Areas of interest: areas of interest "North City Water Park, Kuancheng District, Changchun City"
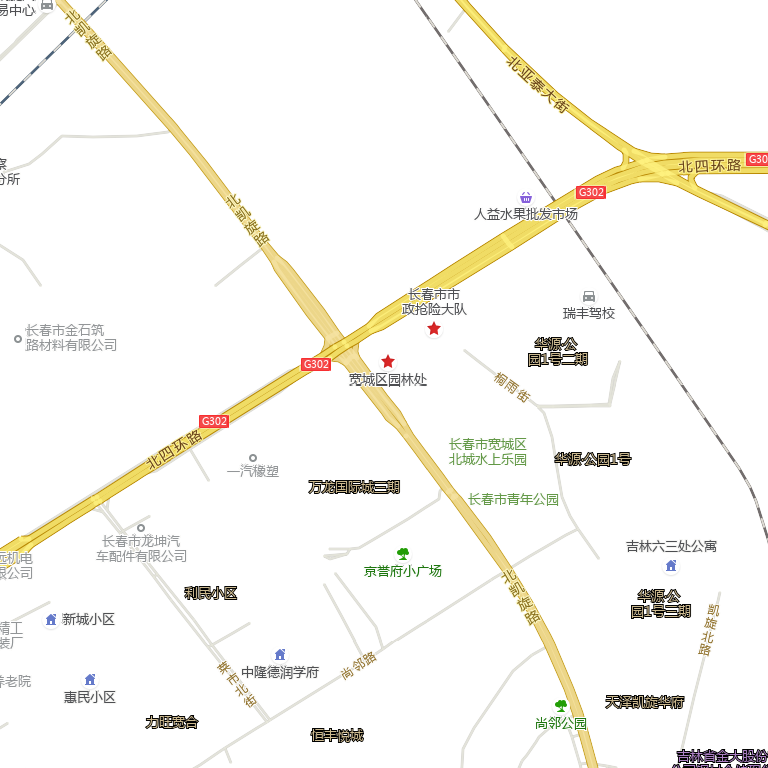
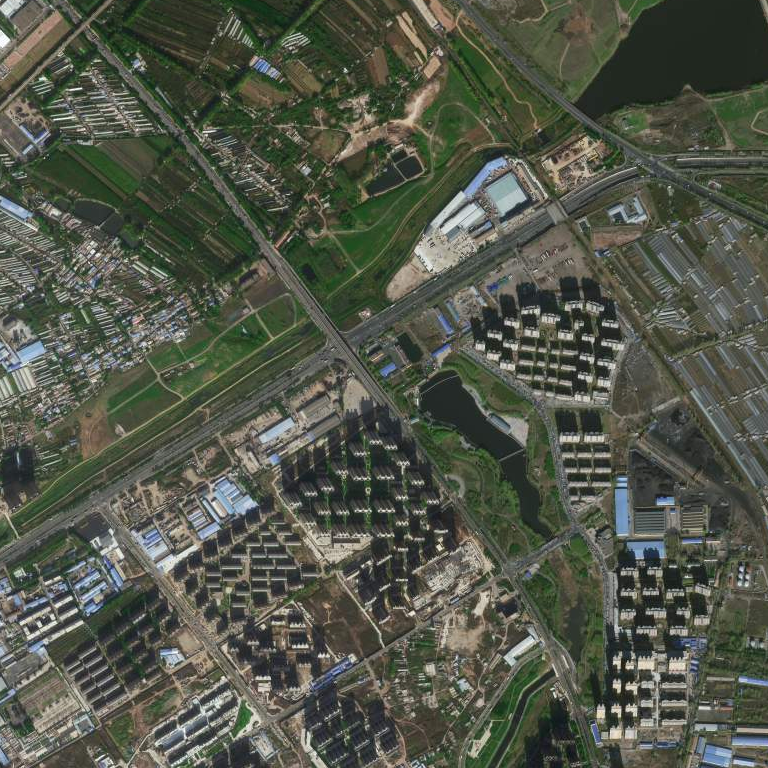